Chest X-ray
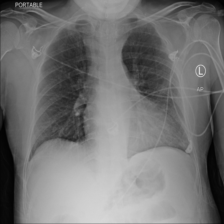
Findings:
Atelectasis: negative
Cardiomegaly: negative
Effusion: negative
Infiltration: negative
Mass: positive
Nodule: negative
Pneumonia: negative
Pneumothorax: negative
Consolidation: negative
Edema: negative
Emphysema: negative
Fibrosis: negative
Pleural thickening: negative
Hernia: negative